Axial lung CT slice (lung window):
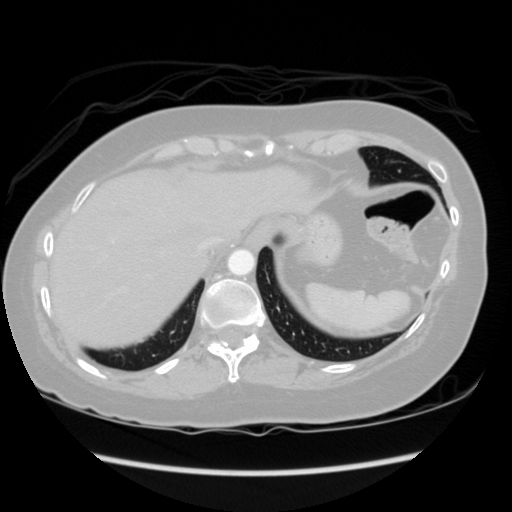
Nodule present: no